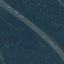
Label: Highway